Question: i have problem by insert into form field.
this is comment models.py:
'''
class UserComment(models.Model):
comment_id= models.AutoField(primary_key=True)
comment_on_product_id= models.ForeignKey(Post)
user_name= models.CharField(max_length=50)
comment_text= models.TextField()
comment_timestamp= models.TimeField(auto_now_add=True,auto_now=True)
'''
and my forms.py :
'''
class UserCommentForm(forms.ModelForm):
class Meta:
model=UserComment
exclude=['comment_on_product_id',]
'''
and what should users see:

as you see comment_on_product_id should not appear on page but i have to insert a value in that field.
in views i code like this :
.
.
.
'''
form=UserCommentForm(request.POST or None)
if form.is_valid():
form.Meta.model.comment_on_product_id= selected_object.product_id
save_it=form.save(commit=False)
save_it.save()
'''
but it looks form.Meta.model.comment_on_product_id= selected_object.product_id dosent work.
error :
Failing row contains (112, , usernaem, comment text, 18:33:39.848621).
why it is null ? and how i should set it ?
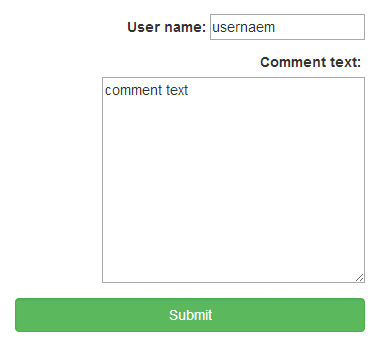
Answer: Access the instance on the form, not the Meta class.
'''
form=UserCommentForm(request.POST or None)
if form.is_valid():
form.instance.comment_on_product_id= selected_object.product_id
save_it=form.save(commit=False)
save_it.save()
'''